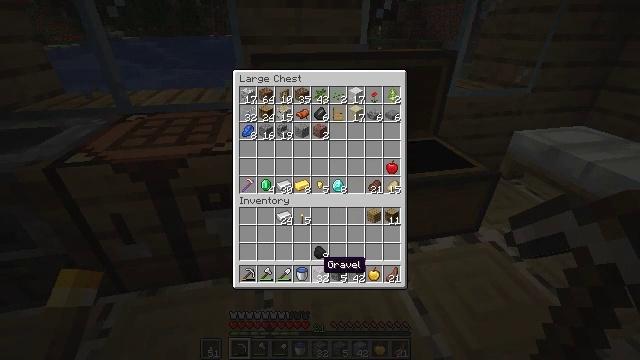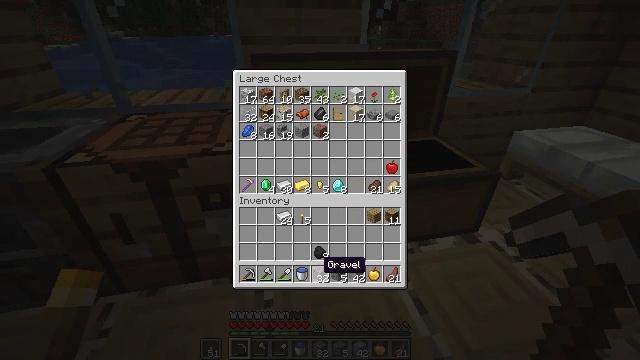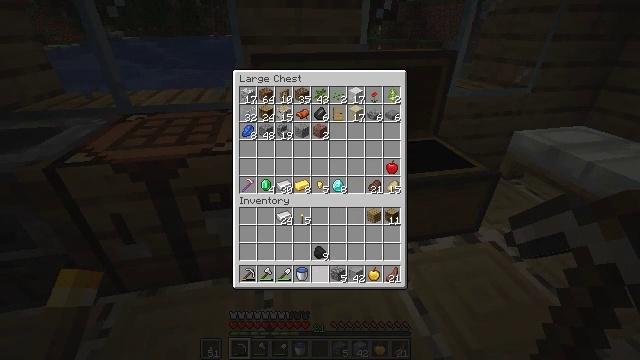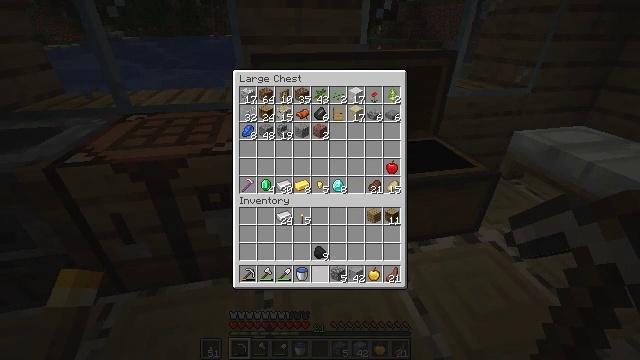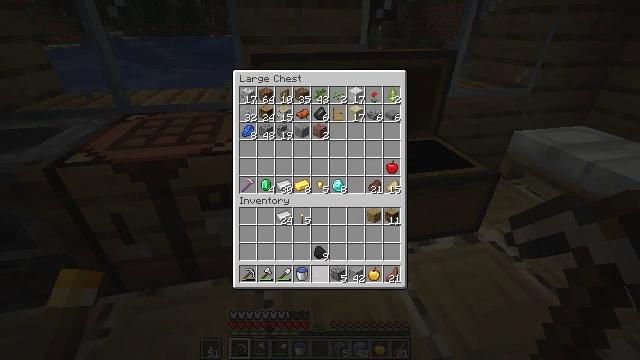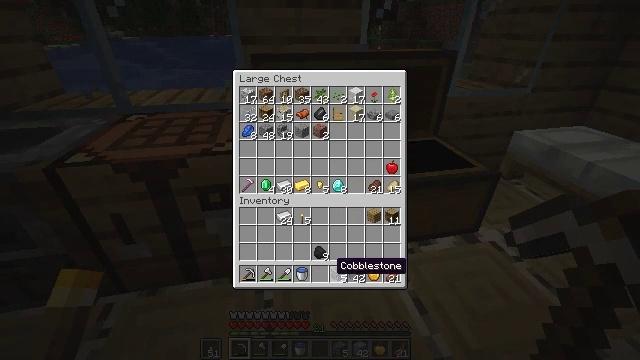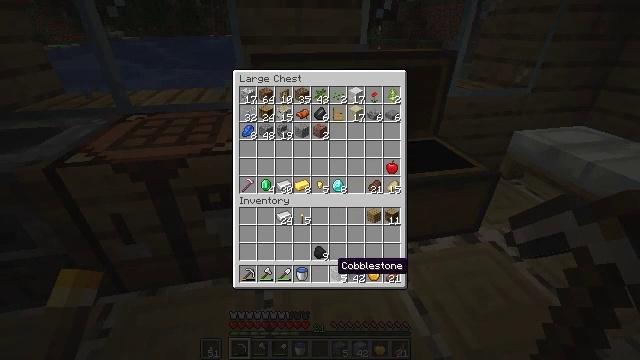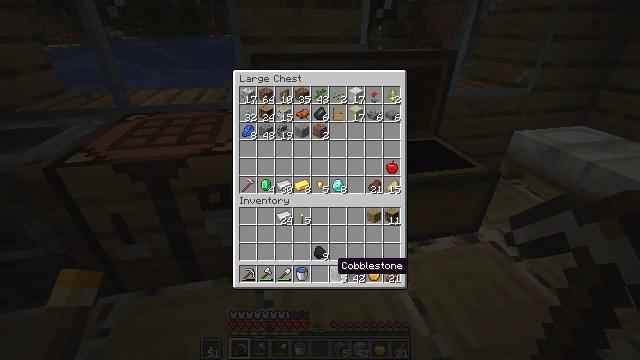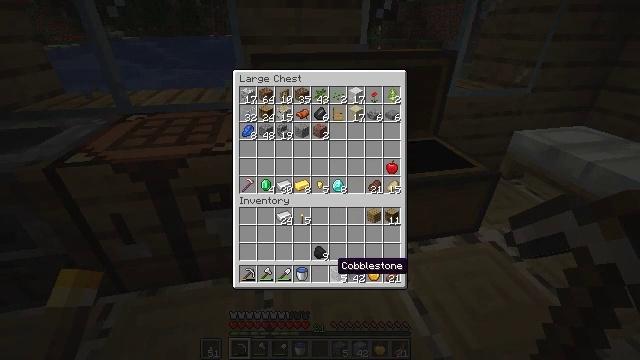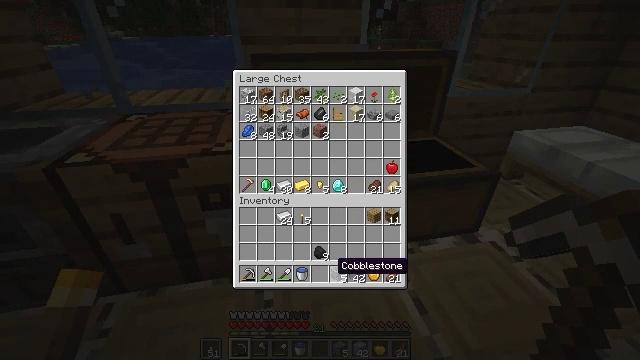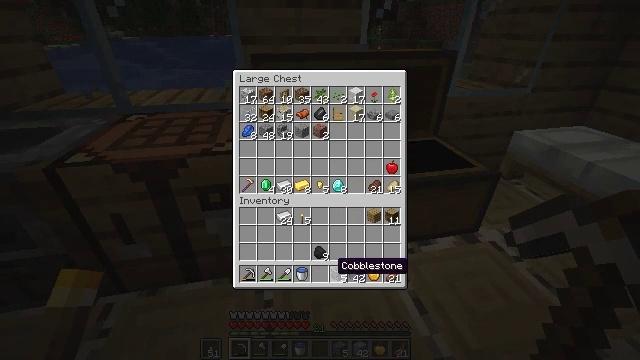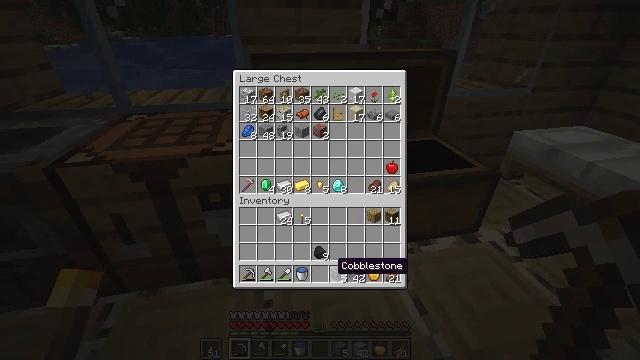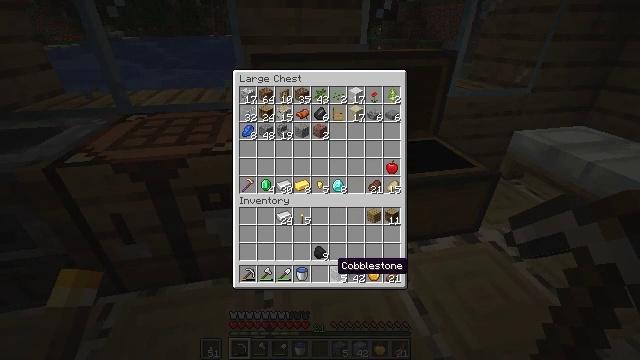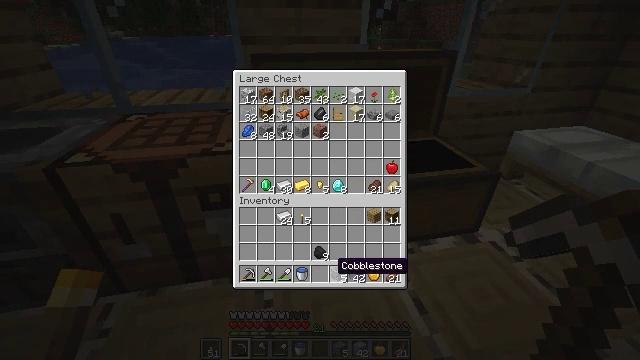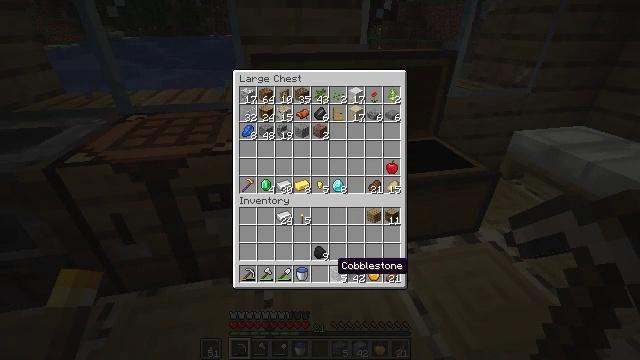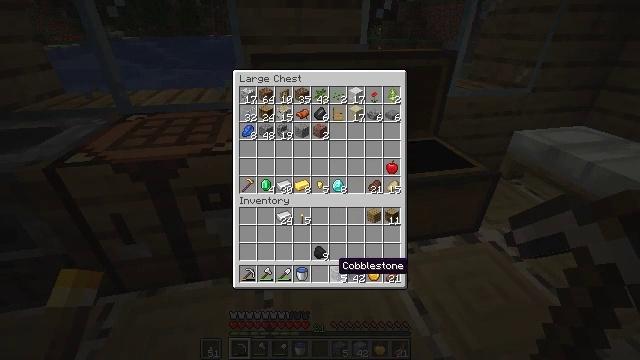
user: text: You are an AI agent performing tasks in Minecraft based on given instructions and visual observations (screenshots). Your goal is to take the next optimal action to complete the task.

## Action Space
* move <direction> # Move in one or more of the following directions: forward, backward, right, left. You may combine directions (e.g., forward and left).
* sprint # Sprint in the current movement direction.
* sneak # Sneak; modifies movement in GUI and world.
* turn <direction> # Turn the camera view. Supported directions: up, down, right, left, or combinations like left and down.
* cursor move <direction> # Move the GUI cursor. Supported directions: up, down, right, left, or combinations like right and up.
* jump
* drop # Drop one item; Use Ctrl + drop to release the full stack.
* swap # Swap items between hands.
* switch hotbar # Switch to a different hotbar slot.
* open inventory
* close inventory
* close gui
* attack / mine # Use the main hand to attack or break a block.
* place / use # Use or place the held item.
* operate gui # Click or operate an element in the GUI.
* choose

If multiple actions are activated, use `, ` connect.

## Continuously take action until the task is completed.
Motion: motion action
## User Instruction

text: Attack the torch to pick it up.
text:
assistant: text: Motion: sneak
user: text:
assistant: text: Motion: sneak, operate gui
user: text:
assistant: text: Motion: sneak, operate gui
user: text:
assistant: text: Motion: sneak, operate gui
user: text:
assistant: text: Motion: sneak, cursor move right
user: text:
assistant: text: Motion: sneak
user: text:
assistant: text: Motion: no_op
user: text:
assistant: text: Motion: no_op
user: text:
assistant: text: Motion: no_op
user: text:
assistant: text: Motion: sneak
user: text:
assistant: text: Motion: sneak
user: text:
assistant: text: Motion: sneak
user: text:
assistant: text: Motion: sneak
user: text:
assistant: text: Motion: sneak
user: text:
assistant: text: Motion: sneak
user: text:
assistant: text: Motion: no_op
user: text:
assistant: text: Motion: no_op
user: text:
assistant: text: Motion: operate gui
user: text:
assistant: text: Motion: operate gui
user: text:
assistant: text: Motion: operate gui
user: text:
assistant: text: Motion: no_op
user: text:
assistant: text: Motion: no_op
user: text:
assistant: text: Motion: no_op
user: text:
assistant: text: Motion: no_op
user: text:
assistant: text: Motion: operate gui
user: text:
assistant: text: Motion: operate gui
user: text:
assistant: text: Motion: no_op
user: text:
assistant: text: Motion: no_op
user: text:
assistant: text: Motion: no_op
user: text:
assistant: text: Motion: no_op